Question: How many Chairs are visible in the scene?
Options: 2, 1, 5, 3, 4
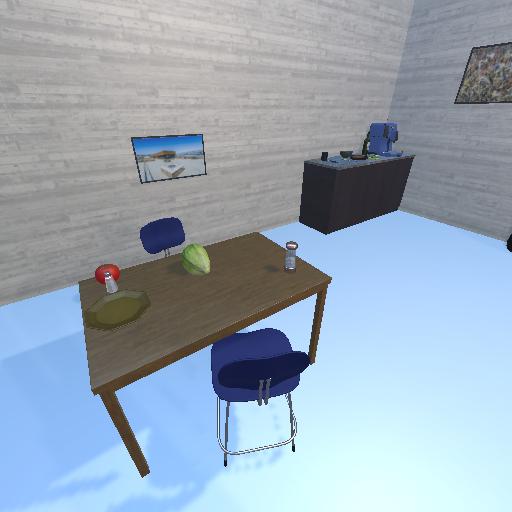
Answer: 2